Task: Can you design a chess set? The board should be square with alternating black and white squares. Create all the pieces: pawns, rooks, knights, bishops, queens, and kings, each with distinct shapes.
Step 3405:
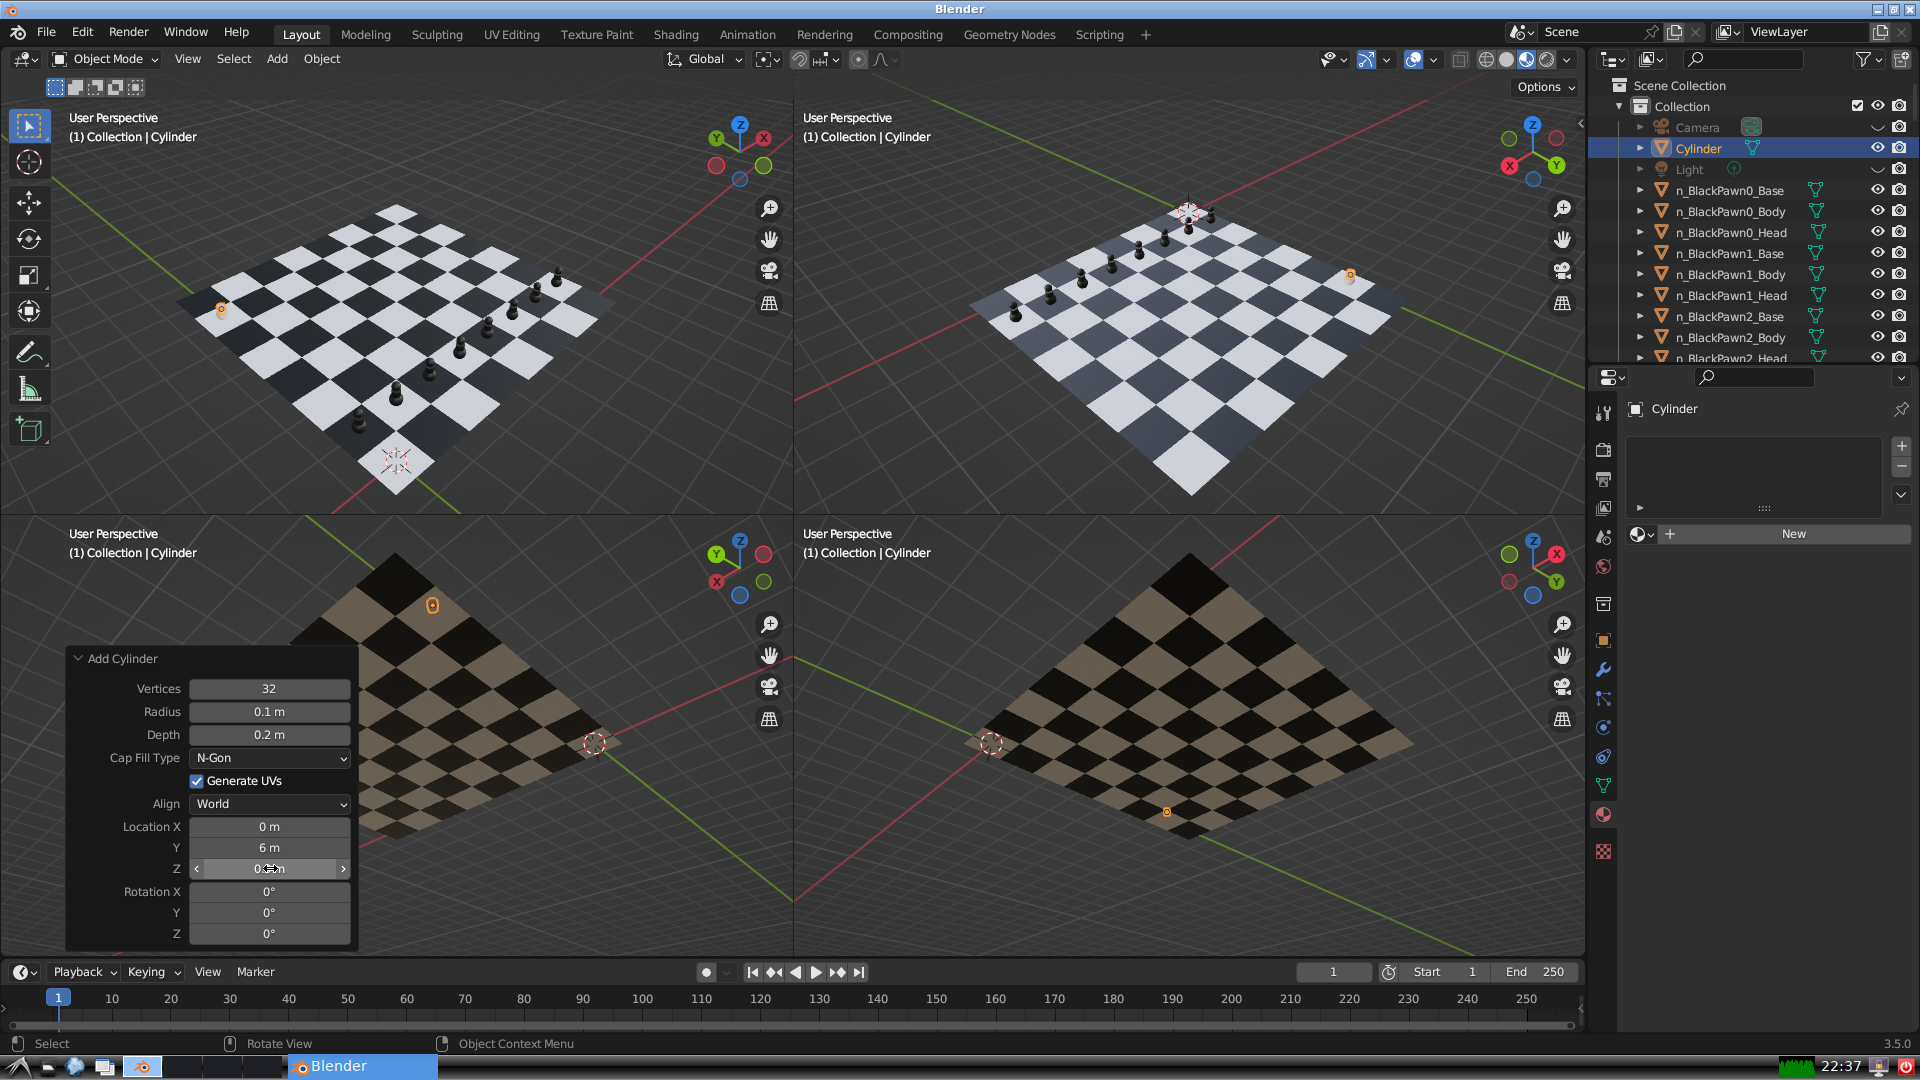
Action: {"mouse_move": [960, 540]}